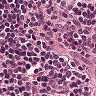
Metastatic tissue present: no